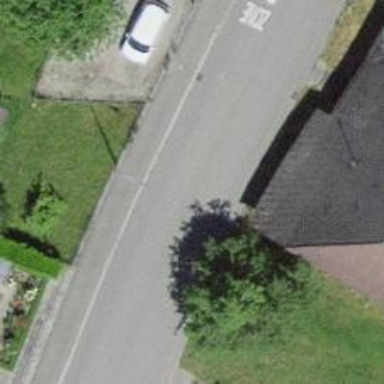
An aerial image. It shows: Residential road with asphalt surface. Sidewalk is present on the left side.